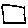
Label: square